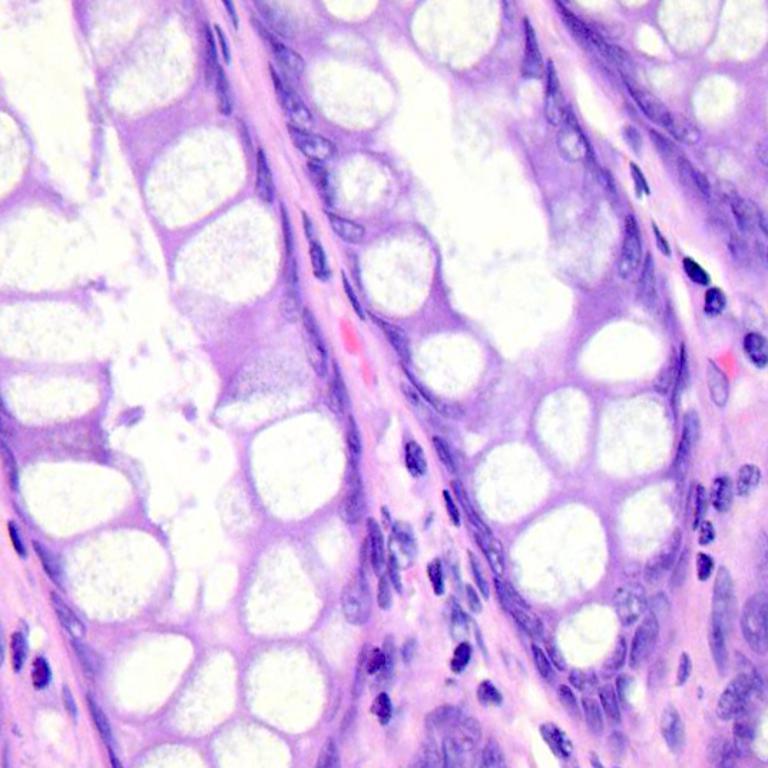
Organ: colon
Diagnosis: benign